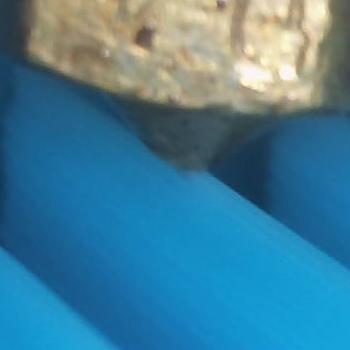
Flow rate: 62%